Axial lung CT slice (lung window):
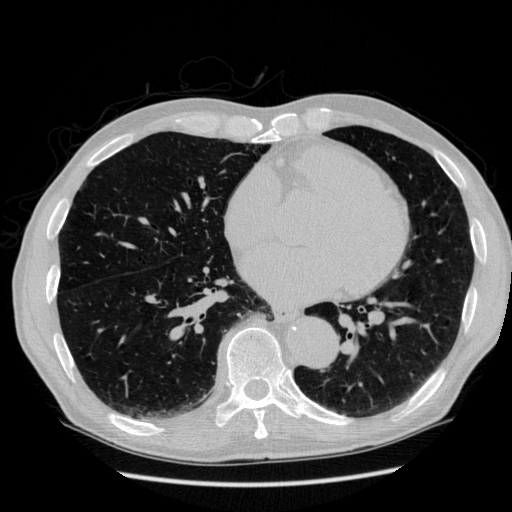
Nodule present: no